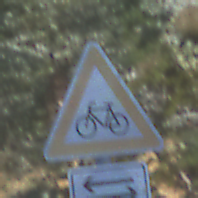
Verkehrszeichen: RadverkehrRechts
Zusatzzeichen unten: RichtungsangabeDurchPfeile7
Umgebung: Outdoor, Nature
Tageszeit: MorningAfternoon
Wetter: Clear
Licht: Natural
Jahreszeit: NotSpecified
Kontrast: HighContrast